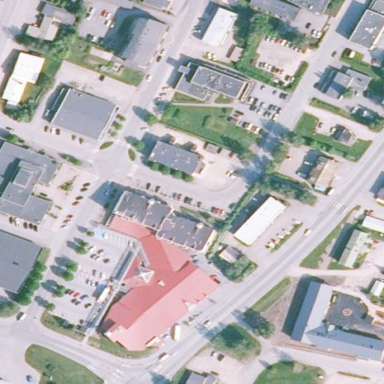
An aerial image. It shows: Commercial building.